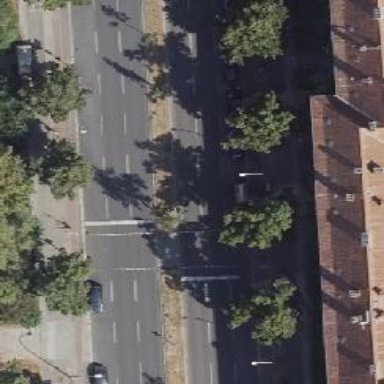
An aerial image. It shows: Asphalt footway with crossing equipped with traffic signals.